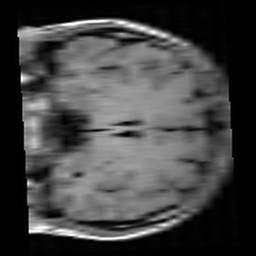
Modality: T1w
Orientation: coronal
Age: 20
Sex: female
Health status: healthy
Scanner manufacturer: siemens
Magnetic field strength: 3 T
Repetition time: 4.1 s
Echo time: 0.0085 s